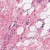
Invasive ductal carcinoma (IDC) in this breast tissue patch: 0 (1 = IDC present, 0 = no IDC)